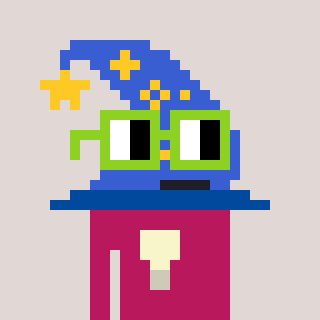
a pixel art character with square light green glasses, a wizard hat-shaped head and a darkpink-colored body on a warm background